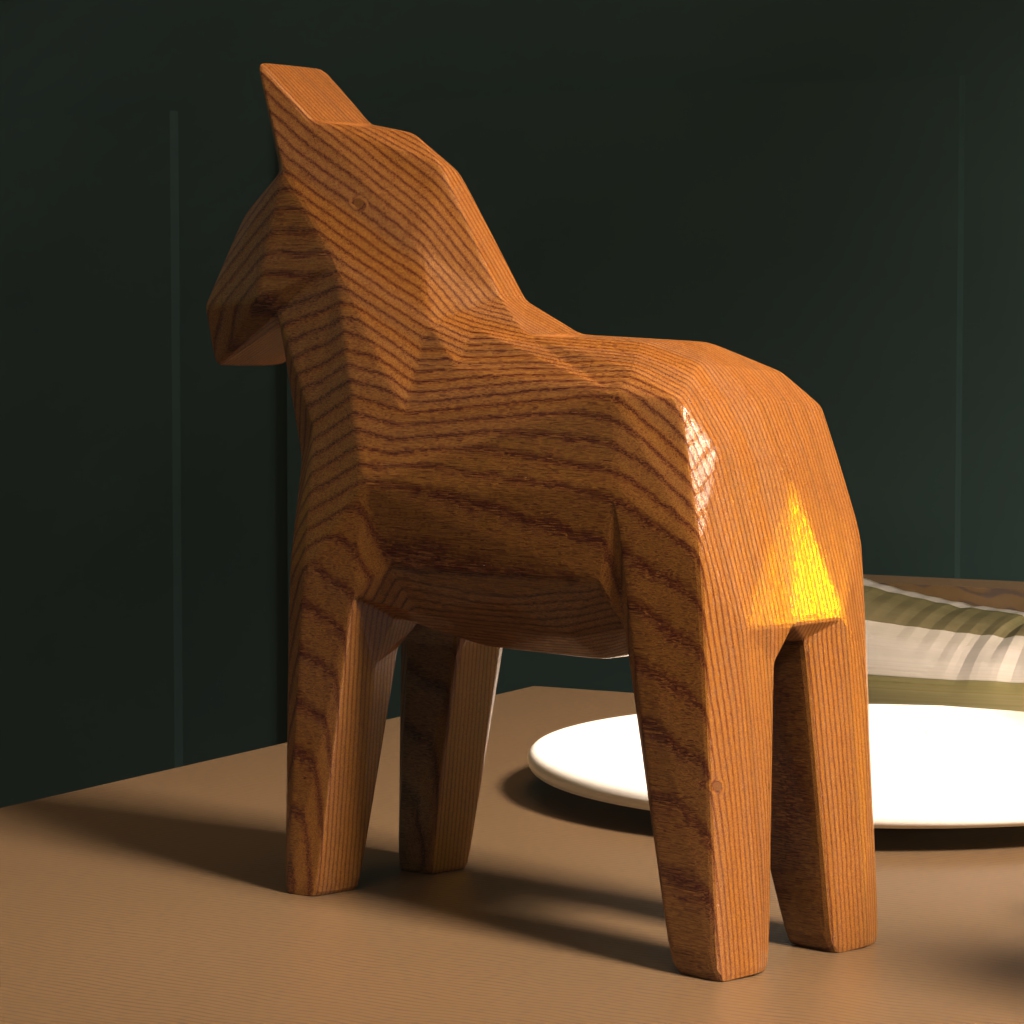
A high quality rendering of a dalahest_oak dalecarlian horse figurine made of varnished dark oak standing on a wooden table in an a sunset landscape with sunset lighting,long shot from rear left side,  with a deep depth field of view, 100 mm, bokeh